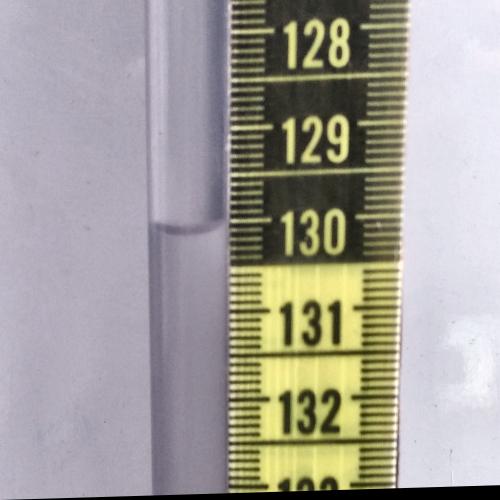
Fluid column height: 130.0 cm